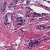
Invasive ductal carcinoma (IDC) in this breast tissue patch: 0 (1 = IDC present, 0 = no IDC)